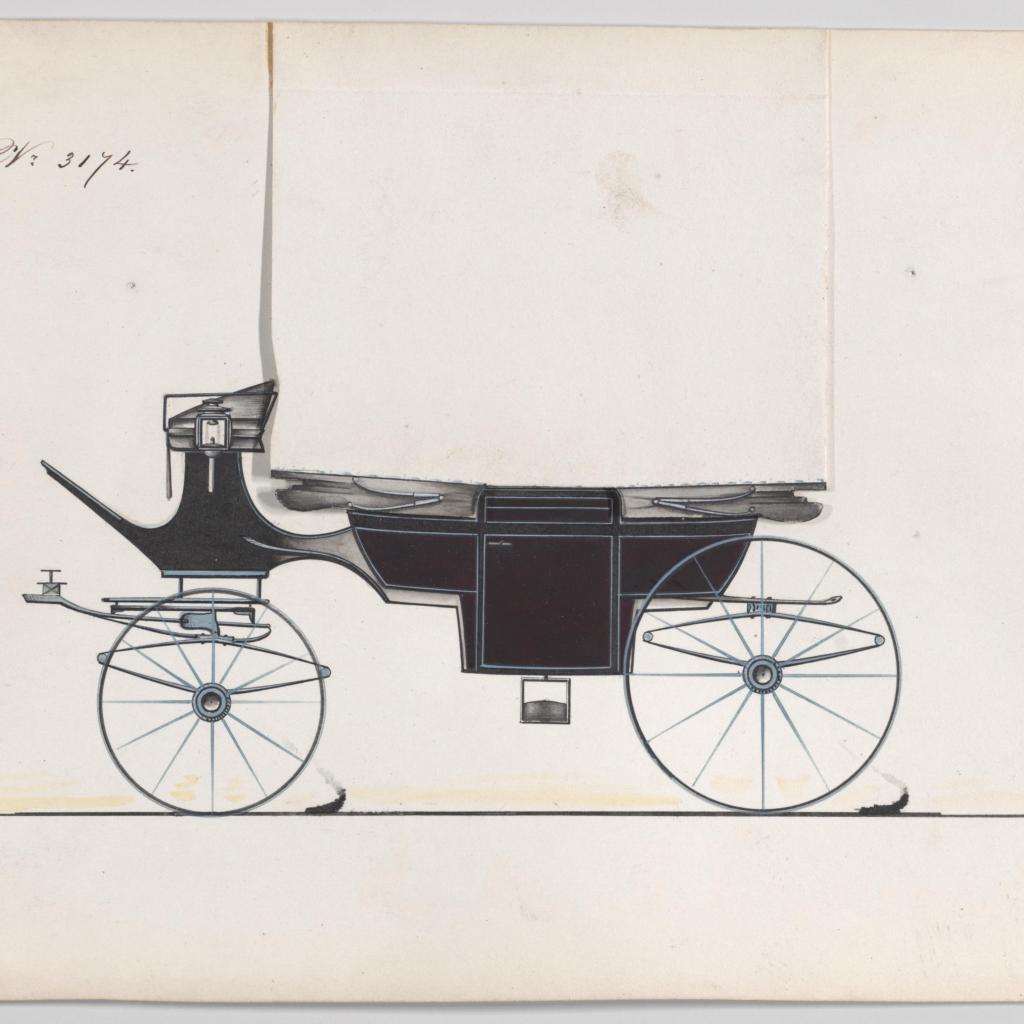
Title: Design for Landau, No. 3174
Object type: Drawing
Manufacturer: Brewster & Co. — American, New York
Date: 1875
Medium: Pen and black ink, watercolor and gouache with gum arabic
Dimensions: sheet: 6 3/4 x 9 7/8 in. (17.1 x 25.1 cm)
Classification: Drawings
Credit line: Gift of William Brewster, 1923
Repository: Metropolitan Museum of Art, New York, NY